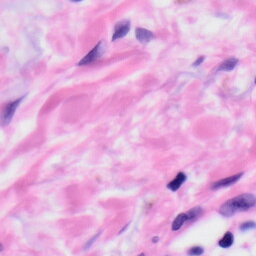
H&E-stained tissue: Skin